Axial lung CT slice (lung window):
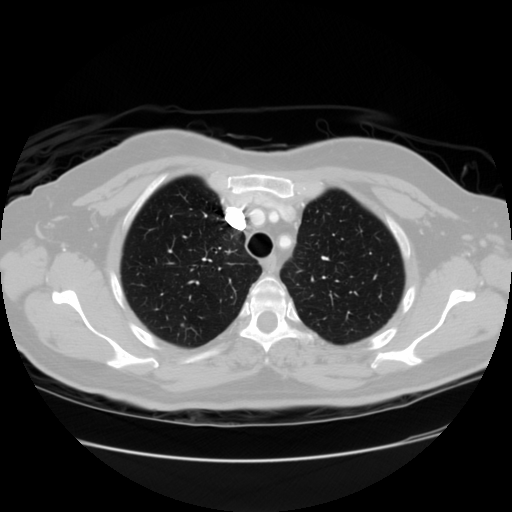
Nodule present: no